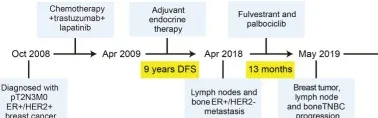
Patient treatment timeline and DNA alterations. (A) Patient treatment timeline.
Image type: chart (chart)